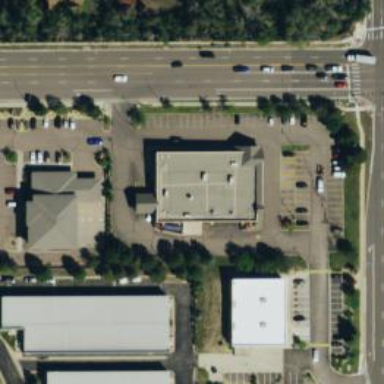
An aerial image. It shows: Pharmacy providing healthcare services.